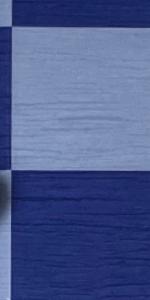
Label: Empty